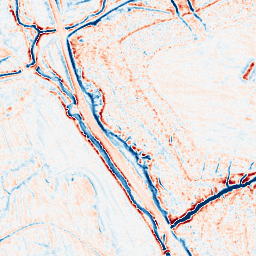
Category: edge_preserving
Decomposition family: anisotropic_diffusion
Decomposition parameters: iterations: 20
kappa: 50
gamma: 0.1
Upsampling method: cubic_mitchell
Upsampling parameters: scale: 2
Upsampling scale: 2